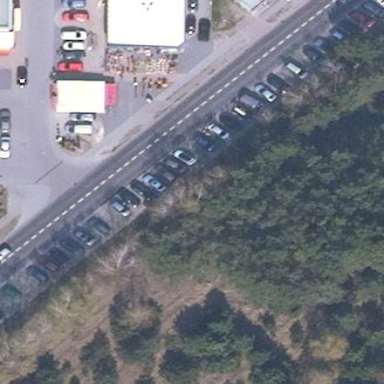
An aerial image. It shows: Parking area.